Question: I'm looking for a way to decompress or decompile a microsoft agent.
for example the merlin agent
I'd like to extract the animations/images. best way i've found so far is. recording my screen with a pink background. and splitting the video... but this isn't really good practice...
any tips?
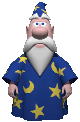
Answer: Years ago, I authored an <URL>, which documents the complete ACS, ACF, and ACA file formats.
I have used that knowledge to write my own MSAgent decompiler that can fully decompile an ACS file into its constituent image and audio files, and create a complete ACD file that can be opened in the MSAgent Editor.
You can download the decompiler from <URL>, under
"Products | Applications | MSAgent Decompiler".